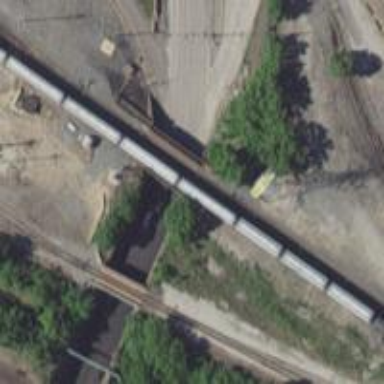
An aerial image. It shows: Railway yard used for servicing trains.